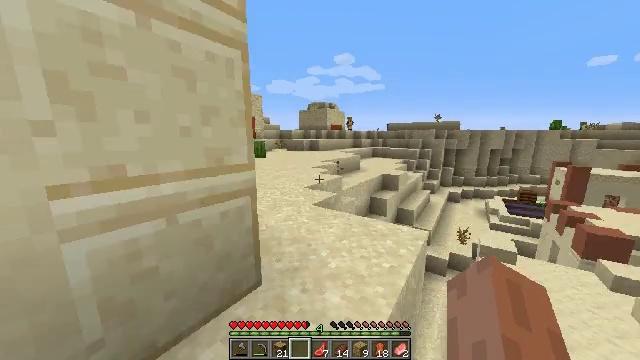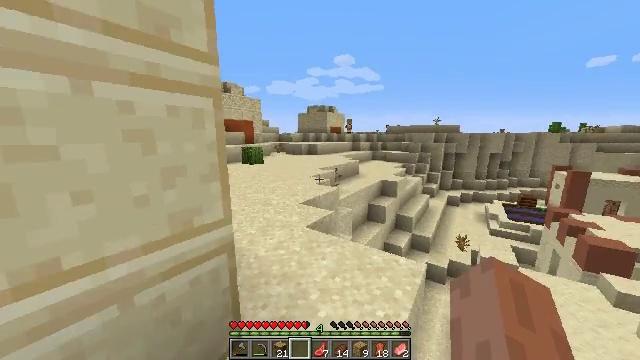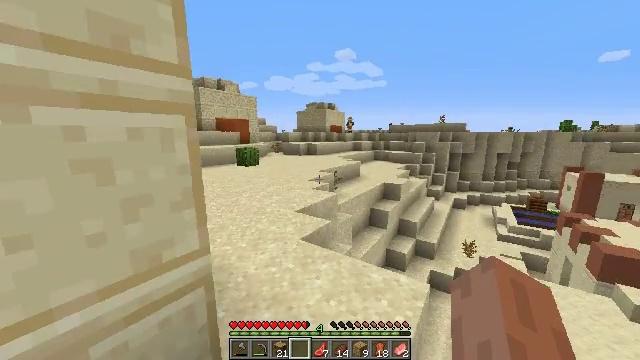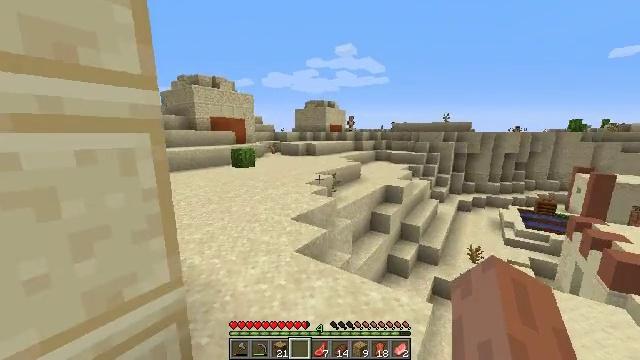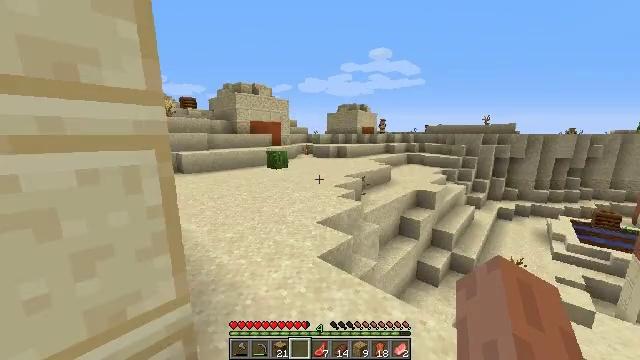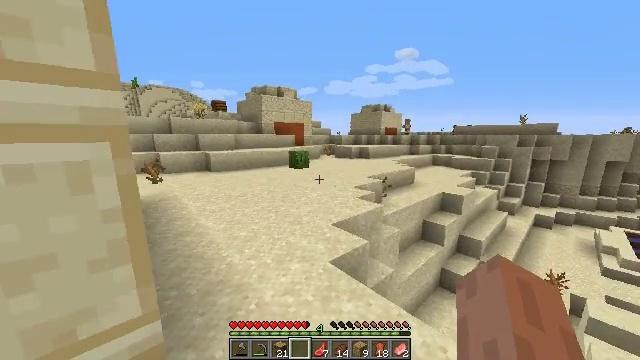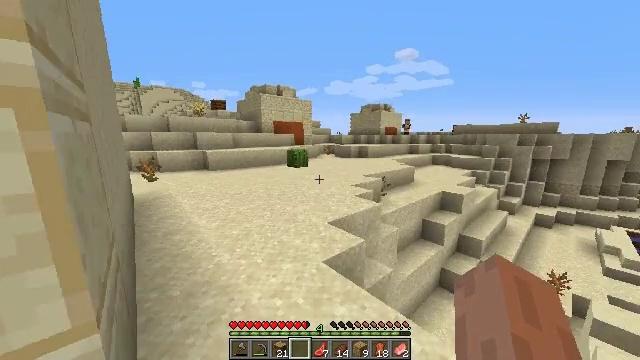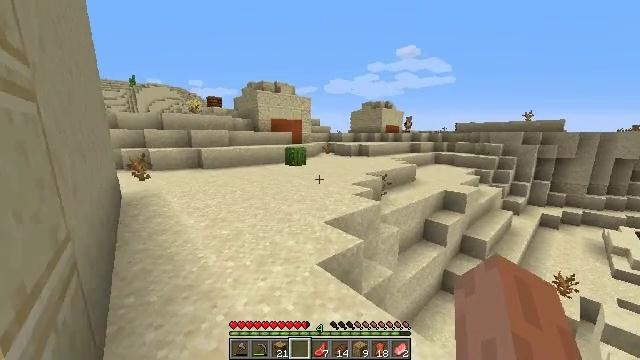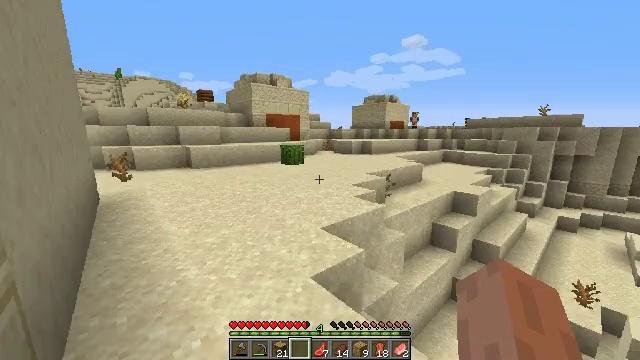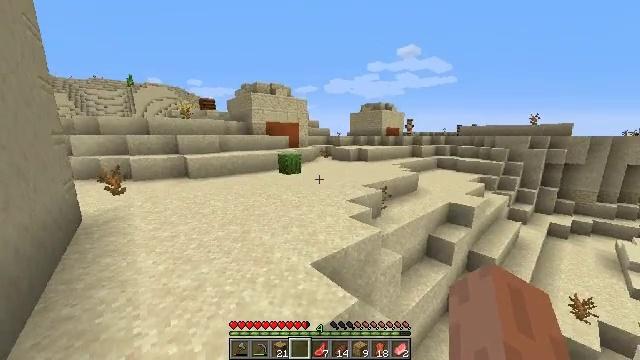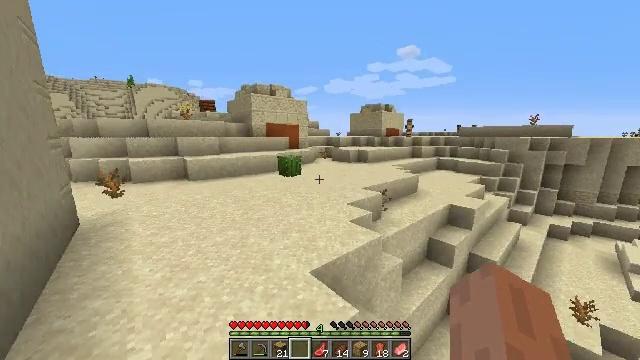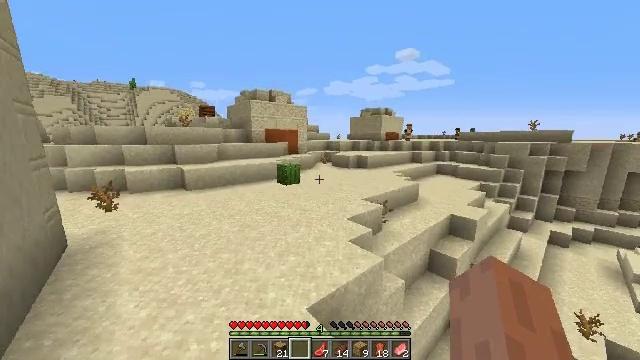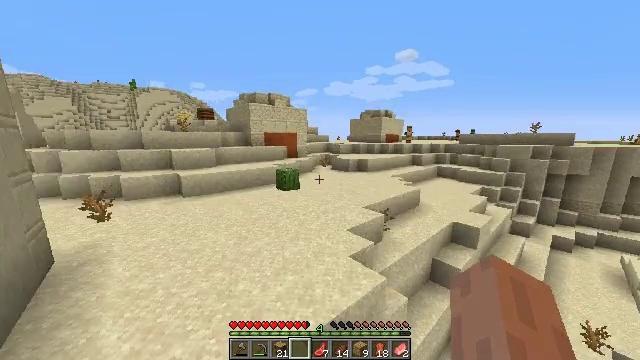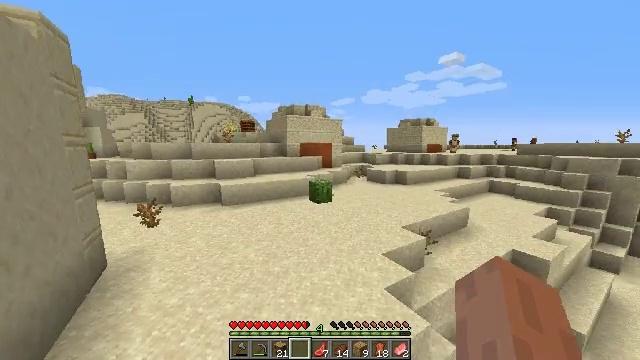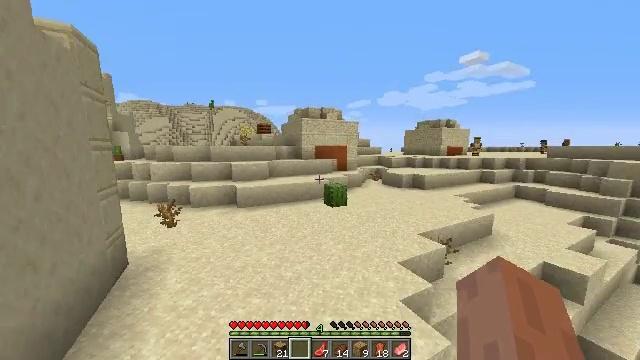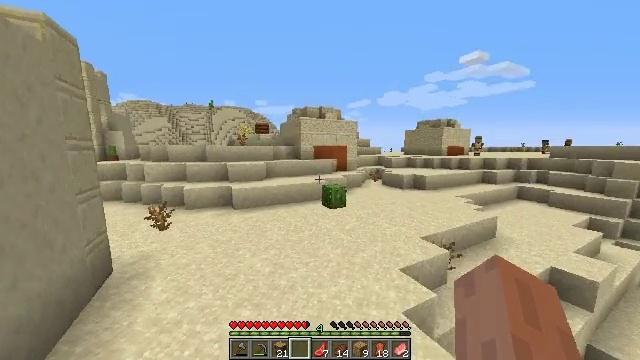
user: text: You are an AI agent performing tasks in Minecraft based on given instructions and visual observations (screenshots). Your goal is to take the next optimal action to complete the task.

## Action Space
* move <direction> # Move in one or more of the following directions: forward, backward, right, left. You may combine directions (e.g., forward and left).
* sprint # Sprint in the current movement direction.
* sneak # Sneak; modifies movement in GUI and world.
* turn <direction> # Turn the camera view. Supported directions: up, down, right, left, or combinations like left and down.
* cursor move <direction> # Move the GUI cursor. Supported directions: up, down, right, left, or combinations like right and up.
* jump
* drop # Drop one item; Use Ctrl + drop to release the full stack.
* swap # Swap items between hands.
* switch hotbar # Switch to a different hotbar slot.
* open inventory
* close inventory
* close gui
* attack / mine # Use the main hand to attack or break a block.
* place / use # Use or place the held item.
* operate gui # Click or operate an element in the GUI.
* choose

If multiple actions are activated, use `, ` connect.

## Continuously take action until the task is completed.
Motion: motion action
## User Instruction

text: Attack the sandstone to break it.
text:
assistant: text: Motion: move forward, sprint, jump
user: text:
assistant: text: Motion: move forward, sprint, jump
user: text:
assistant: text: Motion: move forward, sprint, jump
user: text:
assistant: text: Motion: move forward, sprint, turn left, jump
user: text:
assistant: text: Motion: move forward, sprint, turn left, jump
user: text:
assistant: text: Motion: move forward, sprint, jump
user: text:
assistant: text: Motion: move forward, sprint, jump
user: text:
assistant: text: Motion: move forward, sprint, jump
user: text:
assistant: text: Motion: move forward, sprint, jump
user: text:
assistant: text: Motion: move forward, sprint, jump
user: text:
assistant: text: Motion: move forward, sprint, jump
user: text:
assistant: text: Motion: move forward, sprint, jump
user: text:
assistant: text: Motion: move forward, sprint, turn left and up, jump
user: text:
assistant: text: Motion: move forward, sprint, turn left, jump
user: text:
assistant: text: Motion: move forward, sprint, jump
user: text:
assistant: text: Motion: move forward, sprint, jump
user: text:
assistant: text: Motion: move forward, sprint, turn left, jump
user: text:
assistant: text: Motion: move forward, sprint, turn left, jump
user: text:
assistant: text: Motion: move forward, sprint, jump
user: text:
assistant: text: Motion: move forward, sprint, jump
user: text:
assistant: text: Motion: move forward, sprint, jump
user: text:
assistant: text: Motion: move forward, sprint, jump
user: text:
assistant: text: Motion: move forward, sprint, turn left, jump
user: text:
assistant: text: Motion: move forward, sprint, turn left, jump
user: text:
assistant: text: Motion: move forward, sprint, jump
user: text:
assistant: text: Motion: move forward, sprint, turn left and down, jump
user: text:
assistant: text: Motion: move forward, sprint, turn left, jump
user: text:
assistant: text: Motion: move forward, sprint, jump
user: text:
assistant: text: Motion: move forward, sprint, jump
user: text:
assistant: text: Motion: move forward, sprint, jump